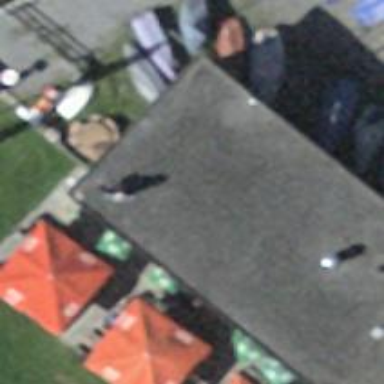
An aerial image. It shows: Restaurant.